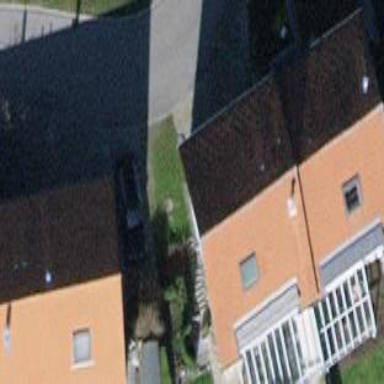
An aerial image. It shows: Simple and straightforward house.